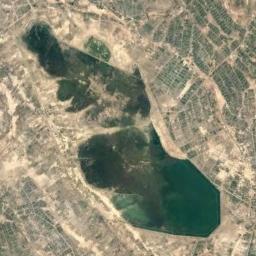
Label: lake